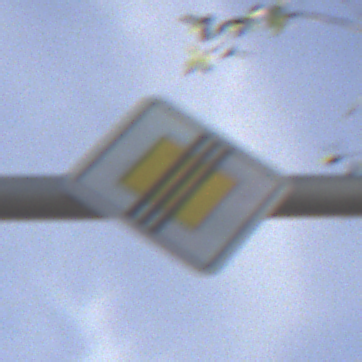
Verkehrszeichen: EndeVorfahrtsstrasse
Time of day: SunriseSunset
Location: Outdoor (Nature)
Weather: PartlyCloudy
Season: NotSpecified
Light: Natural